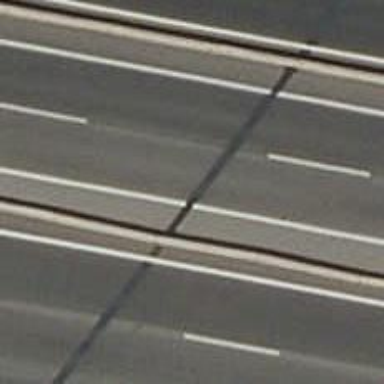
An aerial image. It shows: Motorway bridge with asphalt surface.